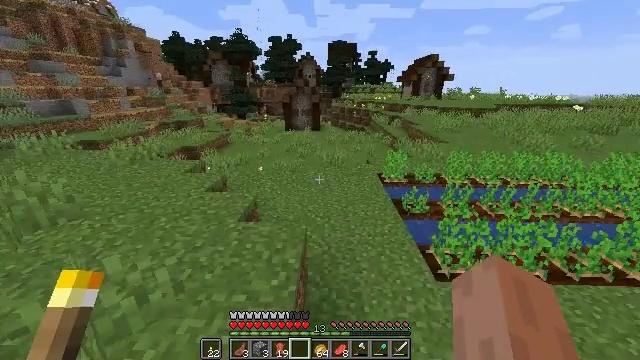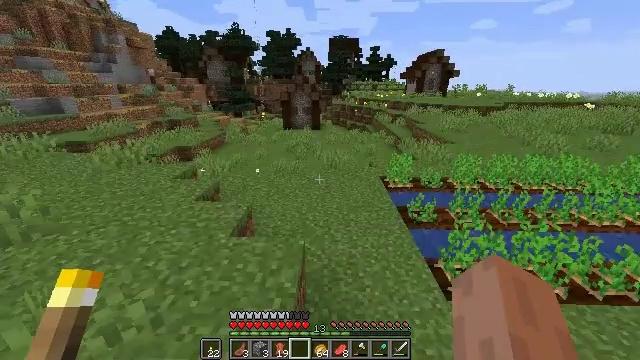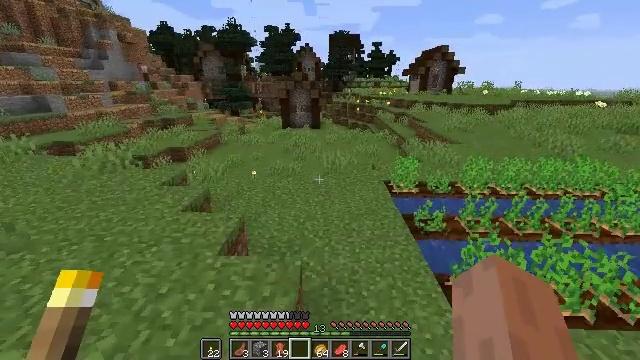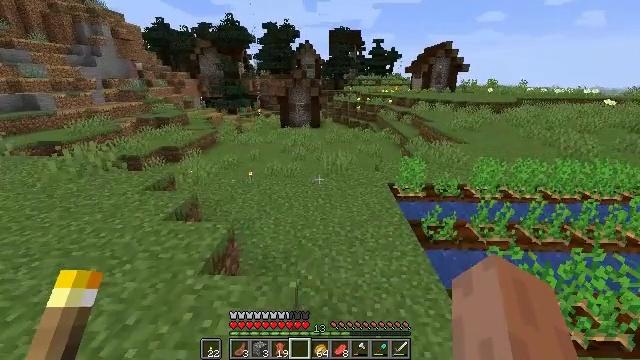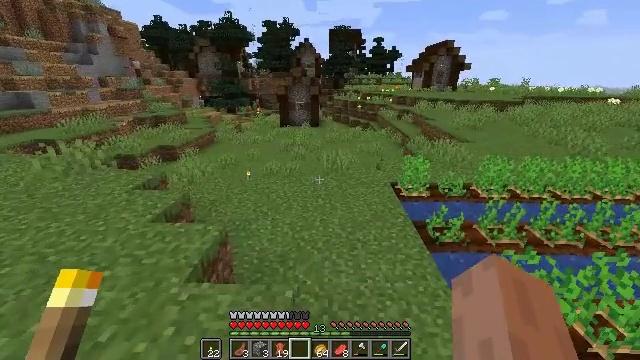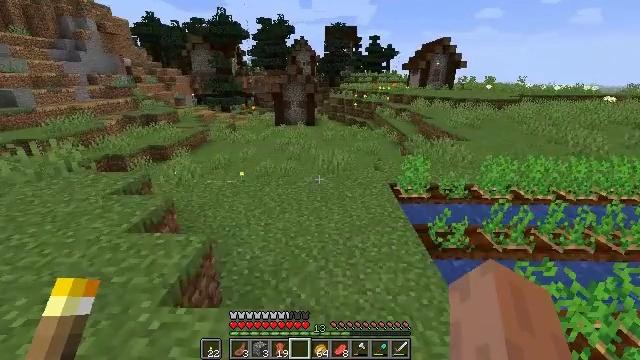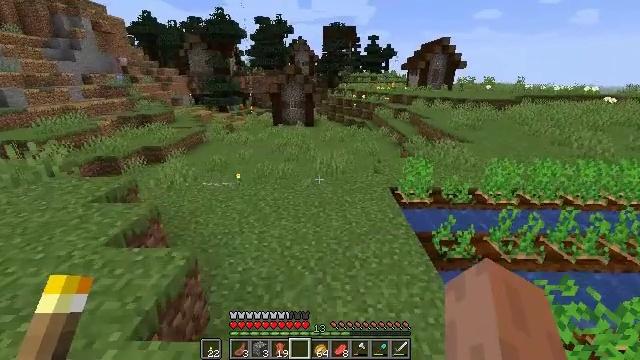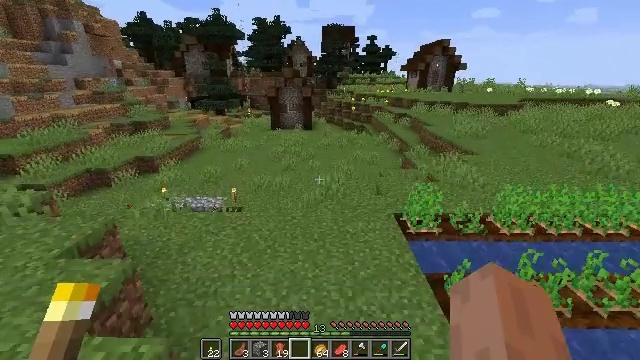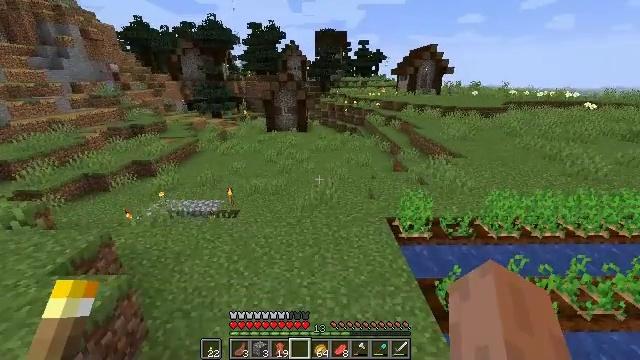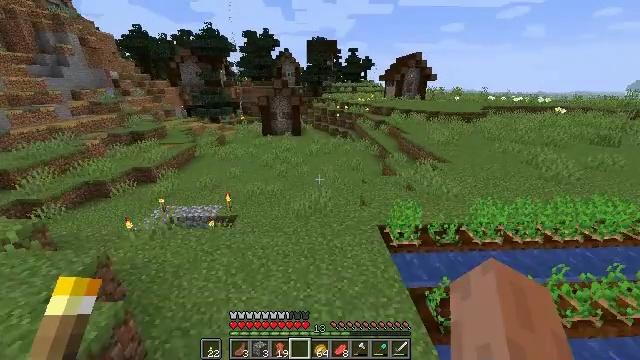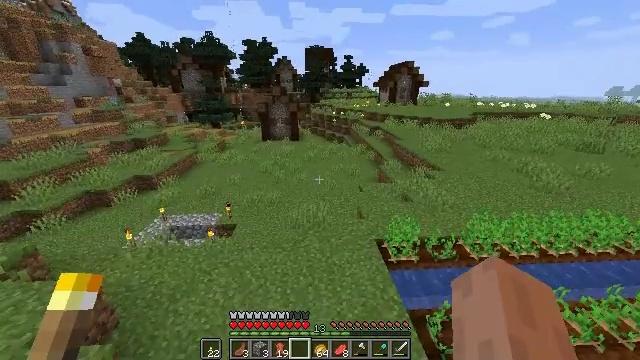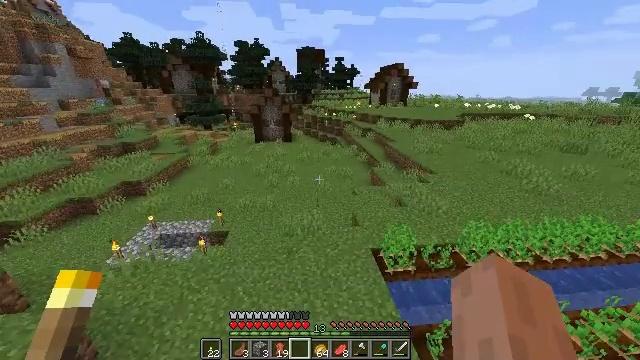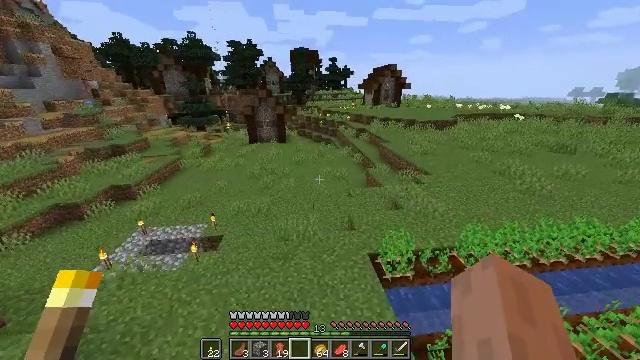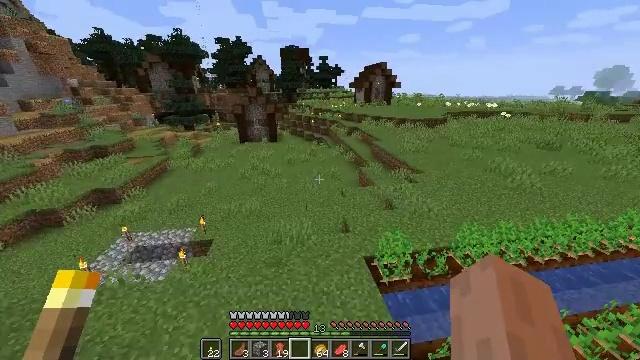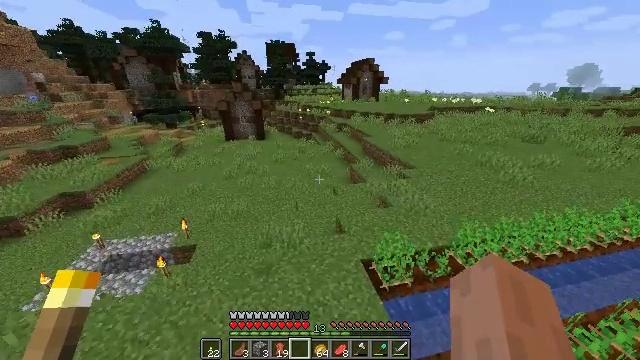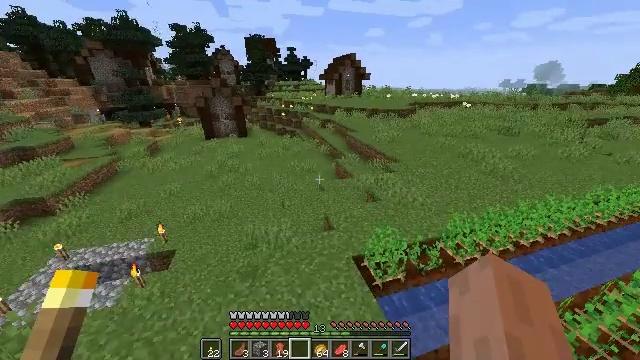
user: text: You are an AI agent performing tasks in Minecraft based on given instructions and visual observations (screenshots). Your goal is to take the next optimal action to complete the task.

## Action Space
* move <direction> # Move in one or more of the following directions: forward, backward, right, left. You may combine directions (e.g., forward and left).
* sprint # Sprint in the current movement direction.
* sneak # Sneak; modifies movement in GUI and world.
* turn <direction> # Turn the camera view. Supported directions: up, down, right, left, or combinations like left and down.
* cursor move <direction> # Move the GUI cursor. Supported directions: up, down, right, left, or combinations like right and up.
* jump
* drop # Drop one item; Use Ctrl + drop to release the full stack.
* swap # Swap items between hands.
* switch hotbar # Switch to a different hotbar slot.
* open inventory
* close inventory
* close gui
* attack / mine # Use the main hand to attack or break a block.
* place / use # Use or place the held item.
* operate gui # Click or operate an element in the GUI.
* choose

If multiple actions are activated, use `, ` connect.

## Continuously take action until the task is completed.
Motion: motion action
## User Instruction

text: Destroy the jungle sapling to pick it up.
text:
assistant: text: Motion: move forward, jump
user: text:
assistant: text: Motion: move forward, jump
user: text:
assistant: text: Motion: move forward, jump
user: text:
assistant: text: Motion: move forward, jump
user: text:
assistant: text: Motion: move forward, jump
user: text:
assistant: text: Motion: move forward, jump
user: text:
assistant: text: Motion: move forward, sprint, jump
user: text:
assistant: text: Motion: move forward, sprint, turn right, jump
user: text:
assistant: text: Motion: move forward, sprint, turn right, jump
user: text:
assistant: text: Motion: move forward, sprint, jump
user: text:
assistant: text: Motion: move forward, turn right, jump
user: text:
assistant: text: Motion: move forward, turn right, jump
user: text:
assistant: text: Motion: move forward, turn right, jump
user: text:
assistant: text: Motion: move forward, turn right, jump
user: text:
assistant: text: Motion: move forward, turn right, jump
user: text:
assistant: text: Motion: move forward, turn right, jump
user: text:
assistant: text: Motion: move forward, turn right and down, jump
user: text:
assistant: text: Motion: move forward, sprint, turn right, jump
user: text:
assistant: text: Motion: move forward, sprint, turn right, jump
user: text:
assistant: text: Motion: move forward, sprint, turn right, jump
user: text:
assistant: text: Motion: move forward, sprint, turn right, jump
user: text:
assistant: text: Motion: move forward, turn right, jump
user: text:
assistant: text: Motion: move forward, turn right and up, jump
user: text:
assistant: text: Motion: move forward, turn right and up, jump
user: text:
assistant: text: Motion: move forward, turn right and up, jump
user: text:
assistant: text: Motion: move forward, turn right and up, jump
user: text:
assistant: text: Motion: move forward, turn right and up, jump
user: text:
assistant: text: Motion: move forward, turn right and up, jump
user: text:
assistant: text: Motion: move forward, turn right and up, jump
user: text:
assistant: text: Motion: move forward, sprint, turn right and up, jump